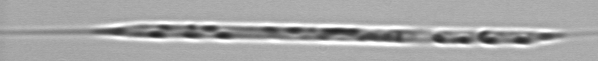
Label: Rhizosolenia